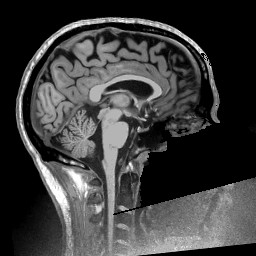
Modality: T1w
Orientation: sagittal
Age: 49
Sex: male